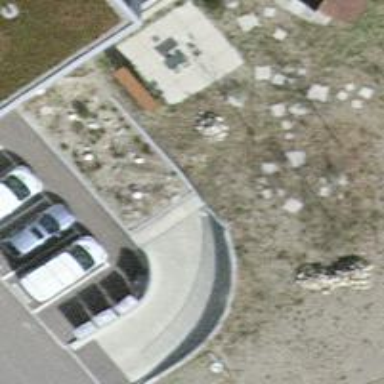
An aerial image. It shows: Parking entrance.